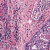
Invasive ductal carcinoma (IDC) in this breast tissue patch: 1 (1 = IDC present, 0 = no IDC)